Question: I have custom, layer-backed 'NSView' as the document view of a 'NSScrollView'. The scroll view is inside a 'NSSplitView', which itself uses constraints to ensure that it fills the entire window.
The bounds of the custom view are never explicitly set. At one point, however, the bounds of the backing layer are set to encompass every child layer. Setting the bounds explicitly doesn't help.
When I resize the window, the scroll view clips my custom view and I find myself unable to scroll:

When I debug my view, I find that resizing the window also resizes the custom view's frame. I don't really know if this is normal. My autoresize mask is '.ViewMinYMargin', and 'translatesAutoresizingMaskIntoConstraints' if off (but it doesn't appear to change anything if I turn it on).
Considering that there are basically no instructions on what to do to make scrolling work in the <URL>, I must be missing something fairly simple. Does anyone have any idea?
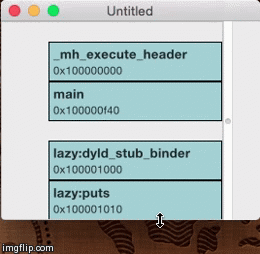
Answer: This happened because of a misunderstanding of autolayout constraints. Each edge of the custom view was constrained to be at a distance of 0 to the edge of the clip view. This effectively set the size of the view to whatever the size of the clip view was, preventing scrolling because it made it look like the clipped size was the custom view's natural size.
The solution was to constrain only the left, top and right edges, and leave the bottom edge free. Instead, I made a 'height' constraint on the custom view, and I programmatically set its 'constant' value to the size of my view's contents (which is dynamically generated).
Sample code for 'LayerBackedView':
'''
class LayerBackedView: NSView {
required init?(coder: NSCoder) {
super.init(coder: coder)
self.wantsLayer = true
}
override var flipped: Bool {
// hug top of scroll view if not high enough to fill it entirely
return true
}
private var heightConstraint: NSLayoutConstraint {
let firstConstraint = constraints[0] as! NSLayoutConstraint
assert(firstConstraint.firstAttribute == .Height)
return firstConstraint
}
override func awakeFromNib() {
let red = CALayer()
red.anchorPoint = CGPointMake(0, 0)
red.backgroundColor = CGColorCreateGenericRGB(1, 0, 0, 1)
red.borderWidth = 2
red.borderColor = CGColorCreateGenericGray(0, 1)
layer!.addSublayer(red)
// set height constraint to whatever you need it to be
let desiredHeight: CGFloat = 200
heightConstraint.constant = desiredHeight
red.frame = CGRectMake(0, 0, bounds.width, desiredHeight)
}
}
'''
Constraints on the 'LayerBackedView' (the height value doesn't matter because we change it programmatically, the constraint just needs to exist):

Size constraints are added to the view itself, but spacing constraints are added to the superview. This means that out of the four constraints, the height constraint will be the only one inside the view (and this is why we can do 'constraints[0] as! NSLayoutConstraint'). If this is not your case, you can make an '@IBOutlet' to it instead.